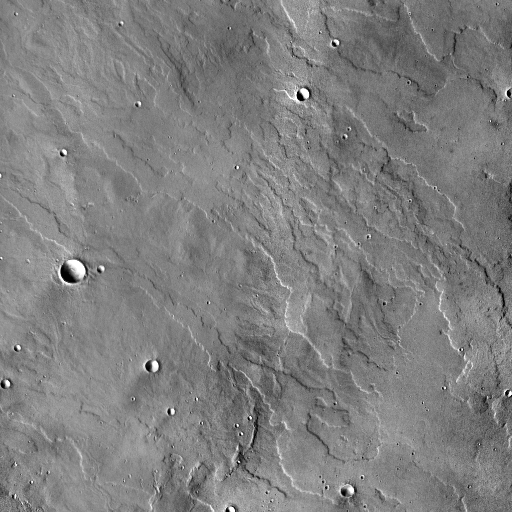
Crater classes present: Background, Other